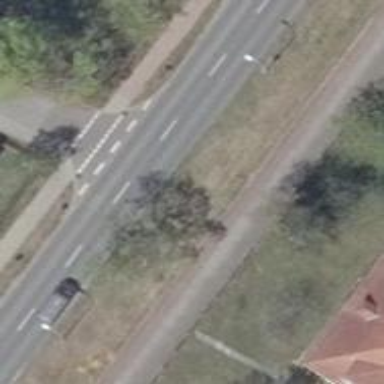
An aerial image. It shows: Tertiary road with asphalt surface and cycle track.